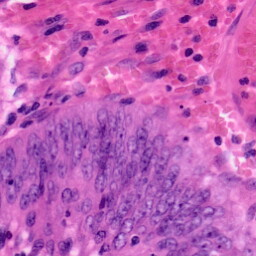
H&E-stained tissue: Colon